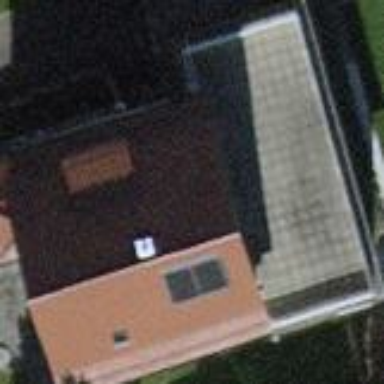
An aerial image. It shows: Building with tiled roof.